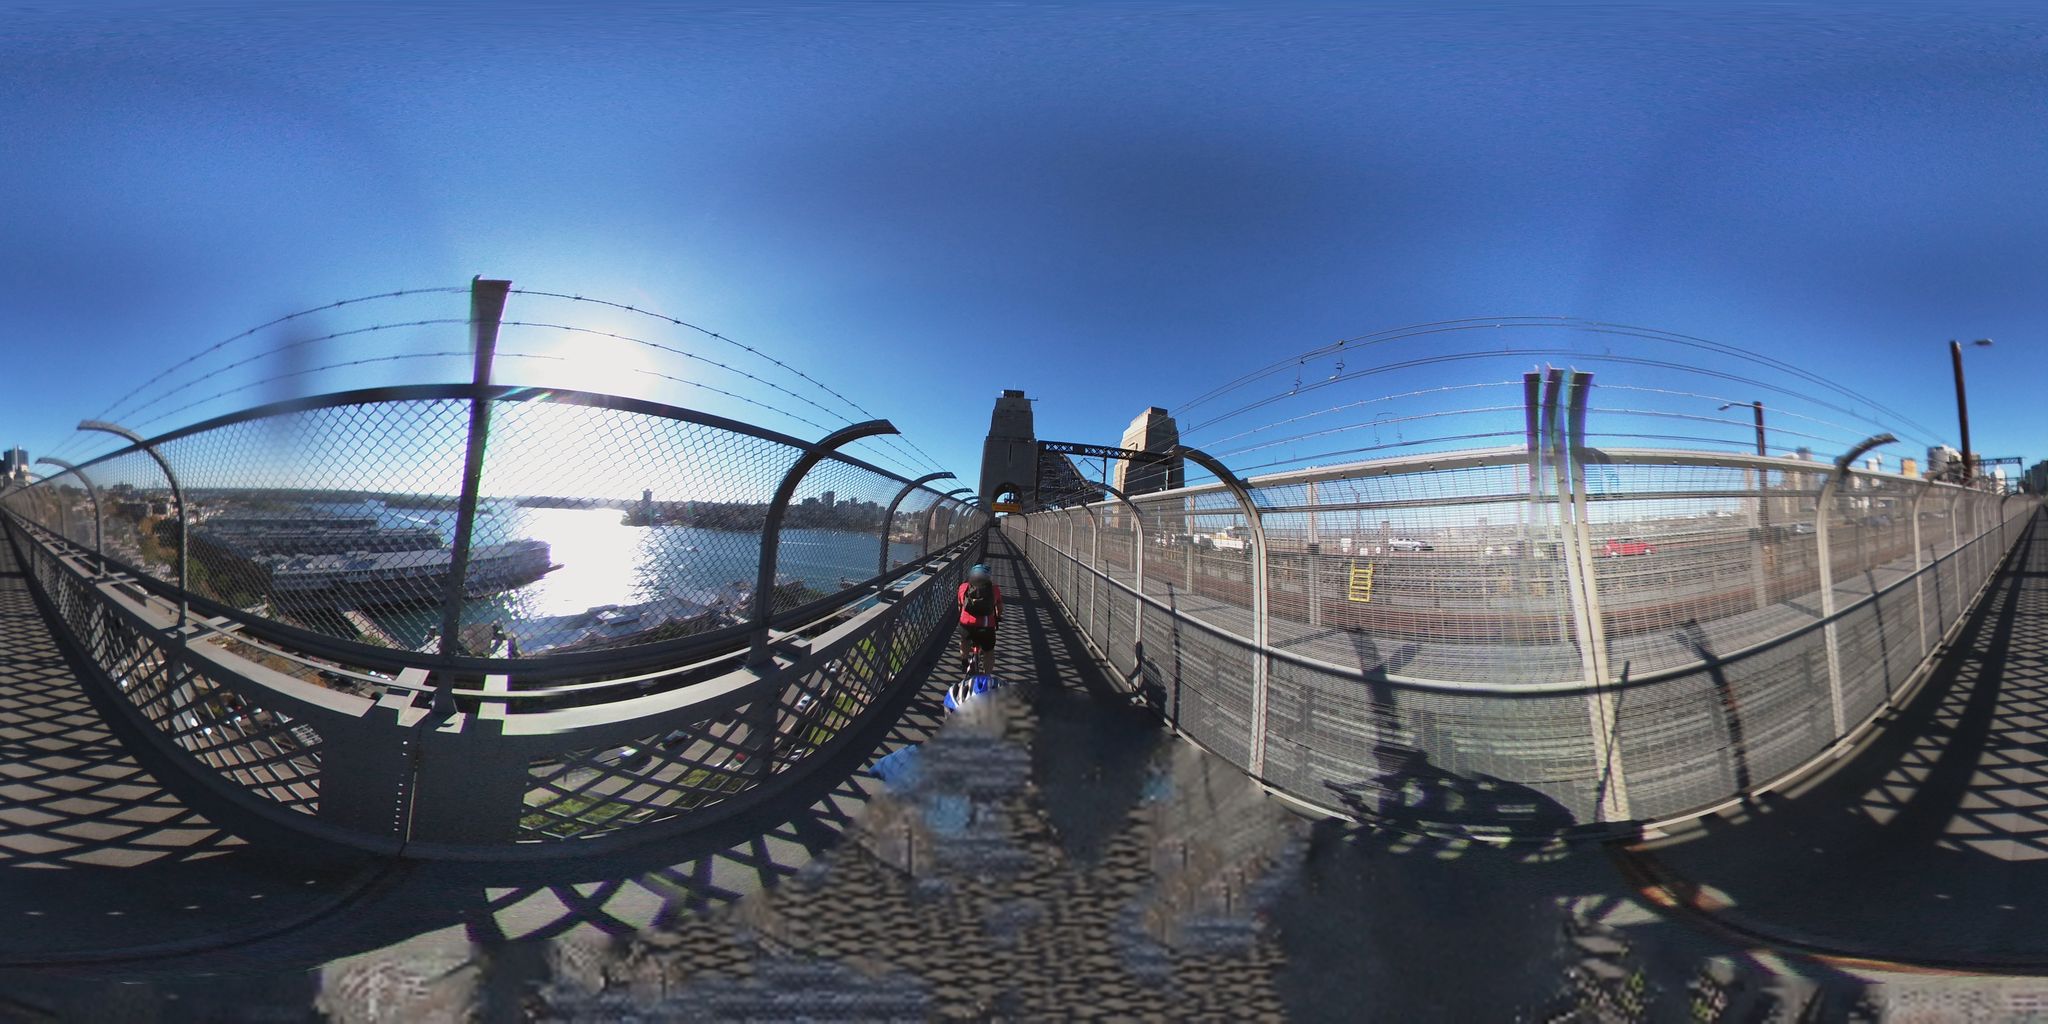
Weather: snowy
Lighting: day
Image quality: good
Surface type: cycling surface
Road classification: steps, cycleway
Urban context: urban centre
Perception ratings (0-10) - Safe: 4.08, Lively: 0.87, Beautiful: 2.44, Boring: 8.1, Depressing: 3.44, Wealthy: 3.66